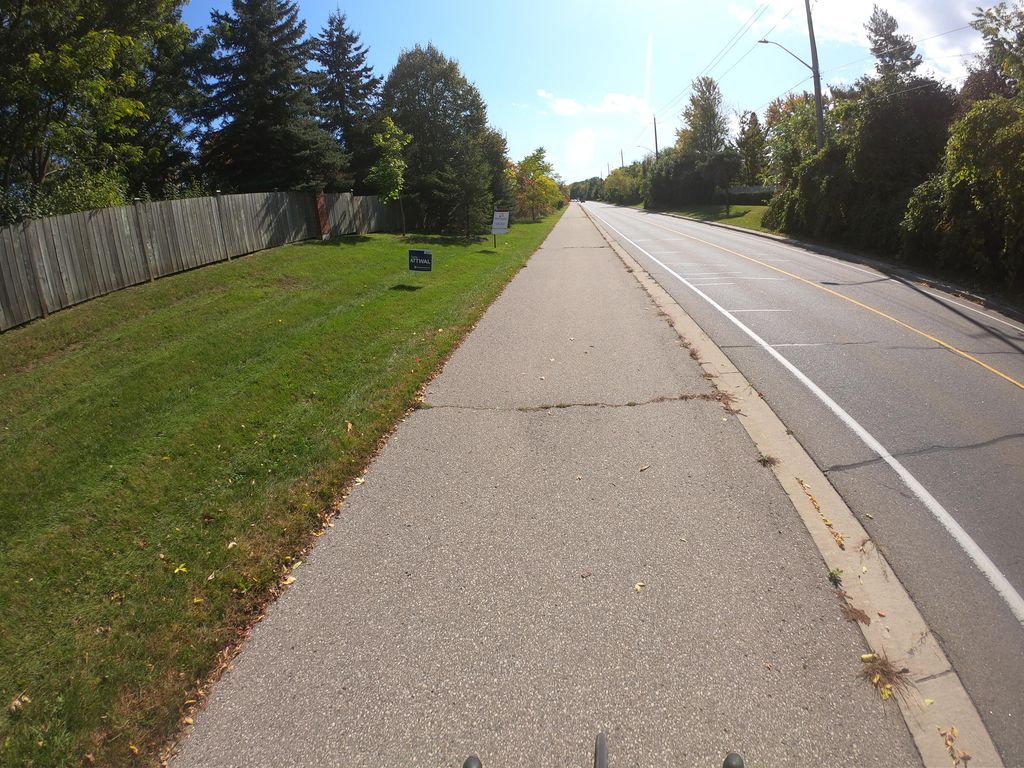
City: kitchener-waterloo